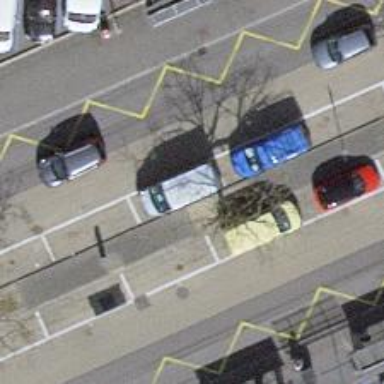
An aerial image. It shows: Tertiary road with cycle lane and trolley wires.